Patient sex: M
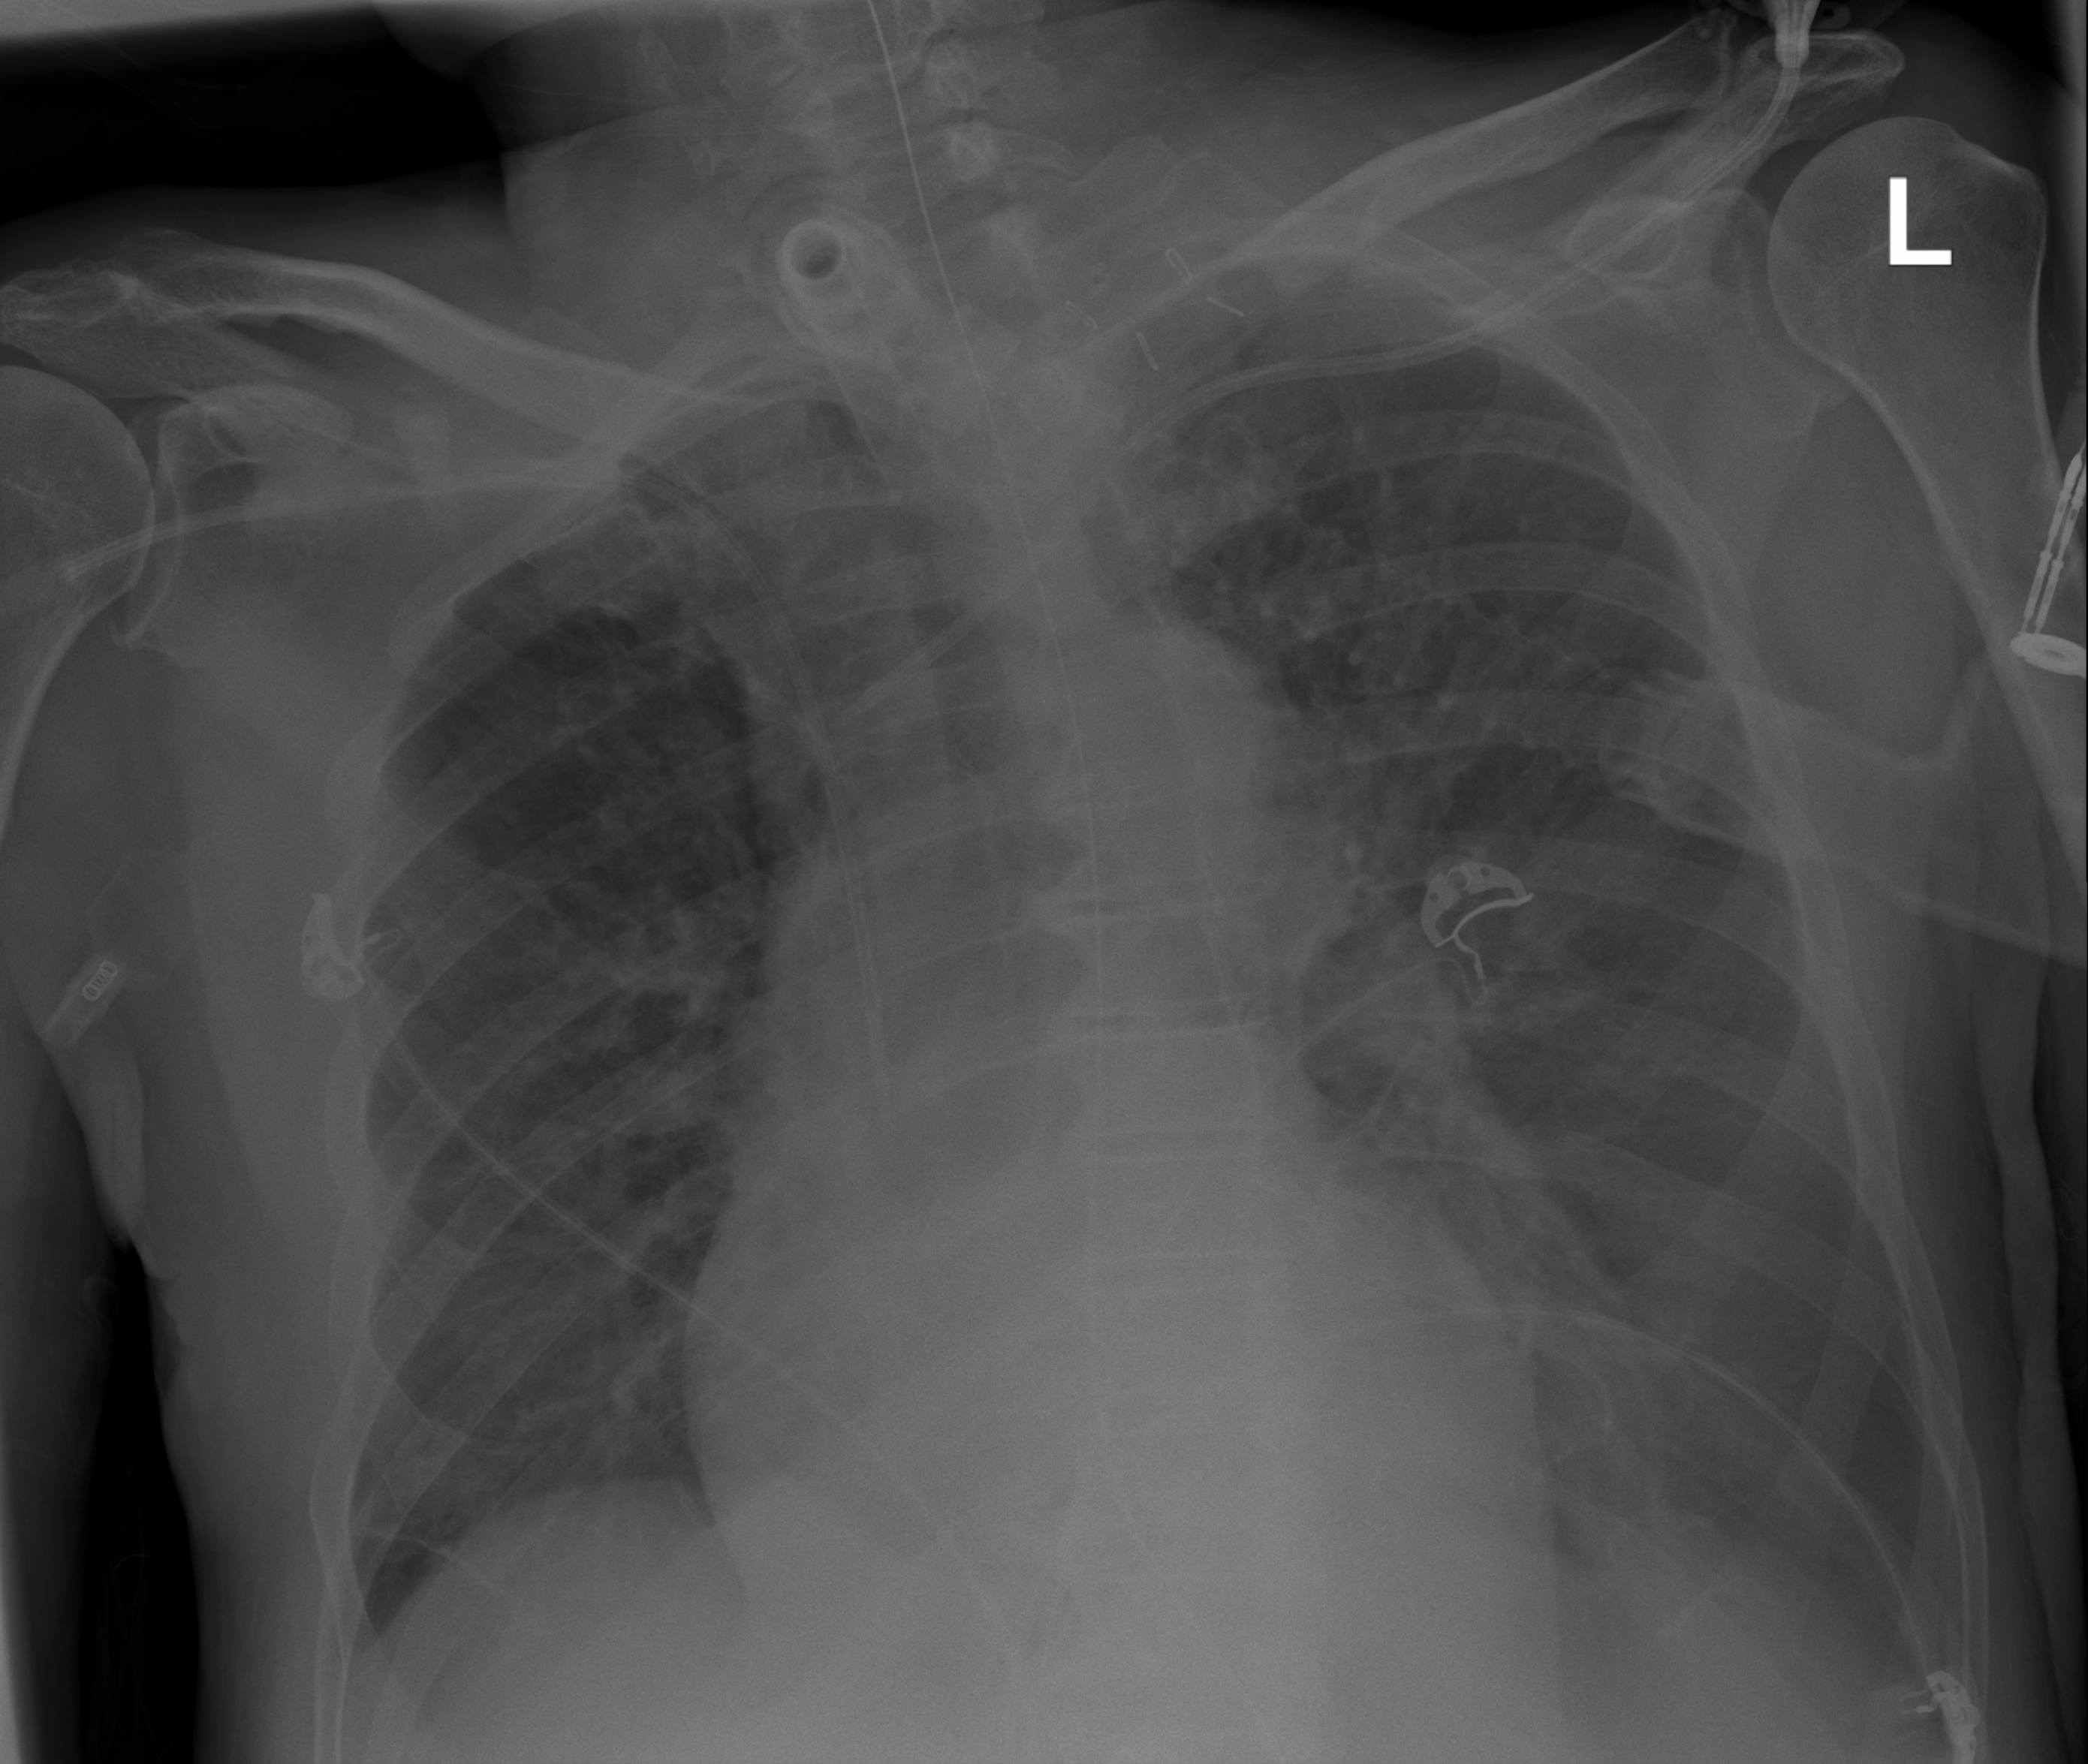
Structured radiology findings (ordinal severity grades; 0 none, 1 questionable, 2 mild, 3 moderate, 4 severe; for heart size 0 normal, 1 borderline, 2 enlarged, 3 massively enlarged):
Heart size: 0
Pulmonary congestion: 2
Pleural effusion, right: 0
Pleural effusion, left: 2
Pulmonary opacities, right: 0
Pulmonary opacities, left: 0
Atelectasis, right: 0
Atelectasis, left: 2